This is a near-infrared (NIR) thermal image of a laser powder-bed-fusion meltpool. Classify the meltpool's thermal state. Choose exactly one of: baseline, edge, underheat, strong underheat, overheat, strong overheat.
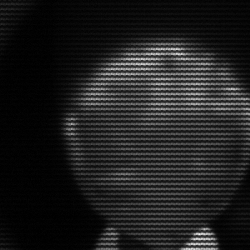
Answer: edge